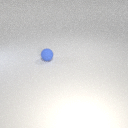
small blue rubber sphere